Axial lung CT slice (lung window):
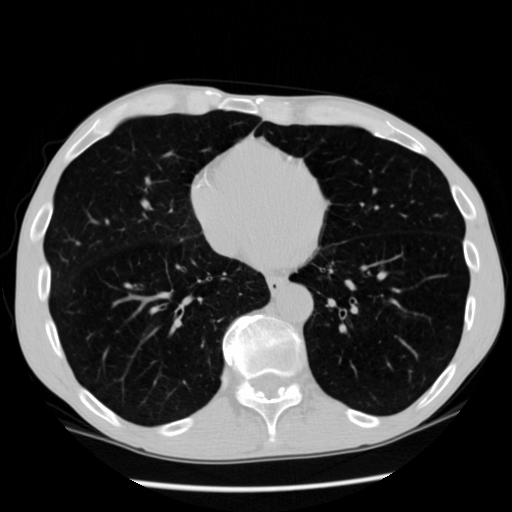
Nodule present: no